Question: I am building simple list of items from db.
Each item from this list contains 5 elements.
On desktop screens I have enough space to display them all in a row like this:

In principle sample above is generated using this css table:
'''
<div class="divTable">
<div class="divTableBody">
<div class="divTableRow">
<div class="divTableCell img">PHOTO</div>
<div class="divTableCell title">TITLE</div>
<div class="divTableCell price">PRICE</div>
<div class="divTableCell bids">BIDS</div>
<div class="divTableCell timeleft">TIME LEFT</div>
</div>
</div>
</div>
.divTable {
display: table;
width: 100%;
}
.divTableRow {
display: table-row;
}
.divTableHeading {
background-color: #EEE;
display: table-header-group;
}
.divTableCell, .divTableHead {
display: table-cell;
padding: 3px 10px;
}
.divTableHeading {
background-color: #EEE;
display: table-header-group;
font-weight: bold;
}
.divTableFoot {
background-color: #EEE;
display: table-footer-group;
font-weight: bold;
}
.divTableBody {
display: table-row-group;
}
'''
I am looking for a solution using CSS media query to display results in a different way for mobile:
'''
-------------------------
IMG | Title
| Price Bids TimeLeft
-------------------------
'''
<URL>
Every row is generated on backend, so I can change entire html structure, but I dont have any control over what width its displayed for, is there any option to achieve sth like this using just css and media queries? Can you point me to right direction?
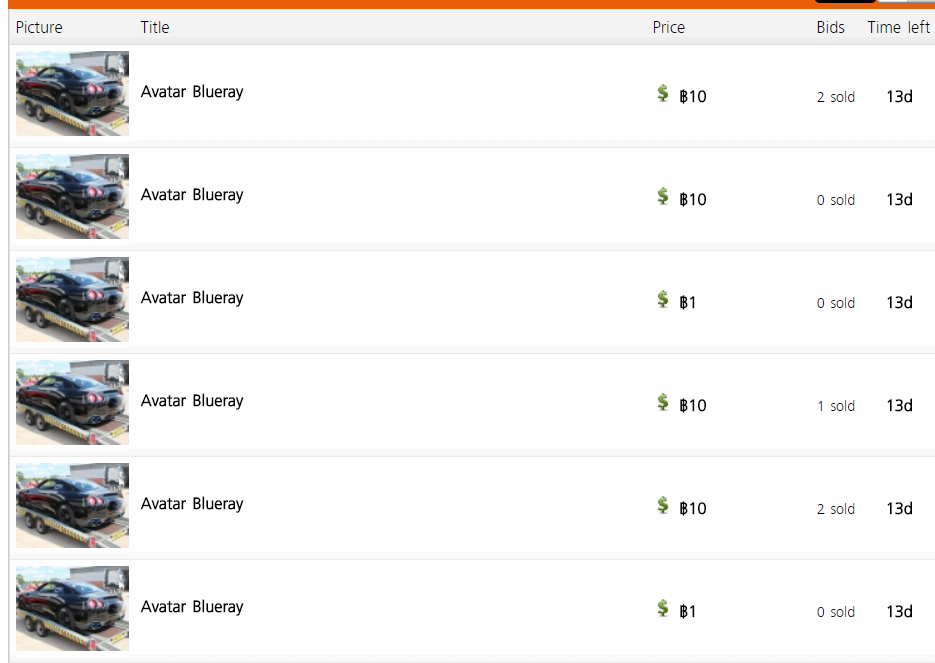
Answer: Did you try to make a media query or no? I am just going to give you a hint how to do it:
<URL> for displaying/aligning the div
<URL> for media query
Try to play with the display attribute in the CSS of the div tag.
PS
Do not forget to do the change in the media query otherwise it will change it all.
Good luck :)